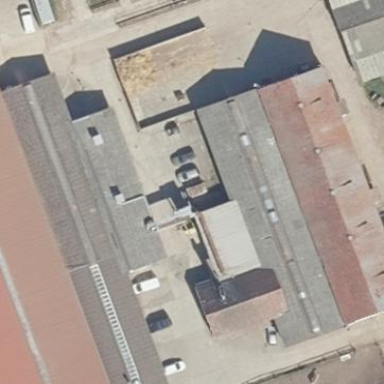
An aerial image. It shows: Stable building.